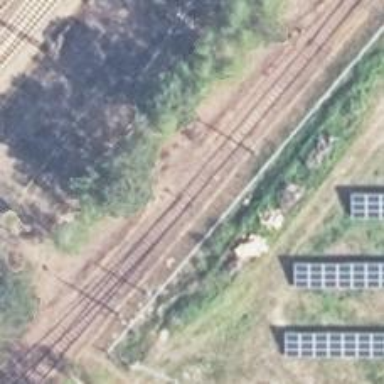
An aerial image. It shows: Railway switch.